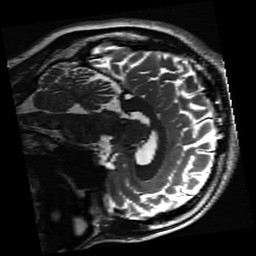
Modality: inplaneT2
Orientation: sagittal